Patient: sex F, age 80
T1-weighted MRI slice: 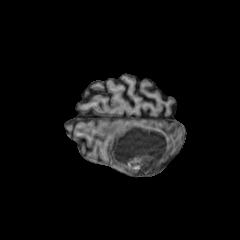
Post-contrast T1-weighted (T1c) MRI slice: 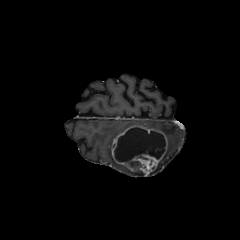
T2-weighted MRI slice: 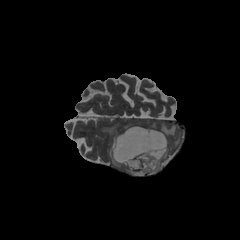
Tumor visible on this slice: yes
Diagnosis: Glioblastoma, IDH-wildtype
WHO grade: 4